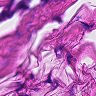
Metastatic tissue present: no